Question: I am trying to push my '.vim' directory to github.
I am using <URL> ,so under '.vim/bundle' , I have some plugins , which are git repos too.
when I push to github they are converted to green folder icons (which as I understand are a ref to other repos).
here is a screen shot.

I want a full Backup of my '.vim', so I could do 'git clone' to my other machines too.
- can I clone the repo from github full functional clone ? I get empty dirs under .vim/bundle.- or push it from my local machine , and avoiding those green folders all together ?
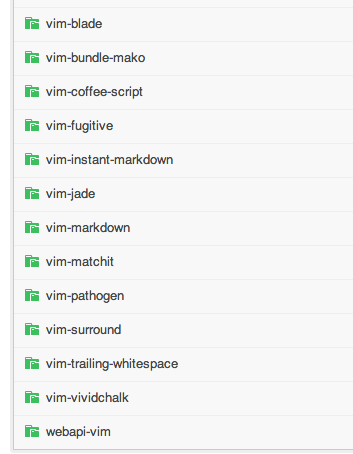
Answer: Git will detect git repositories in subdirectories, and add them as such by default - only noting the SHA of their currently checked out commit. You can circumvent that behaviour by running 'git add subfolder/*'. But this only works if the given subfolder is not currently part of the cache. So in your case you need to run these commands (assuming there are no spaces in your folder names):
'''
git rm --cached bundle
ls --color=never bundle | xargs -t -n1 -I {} git add "bundle/{}/"
'''